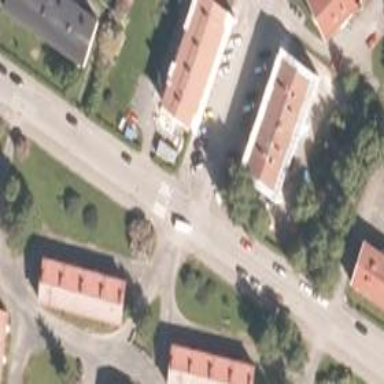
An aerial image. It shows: Uncontrolled crossing on the road.